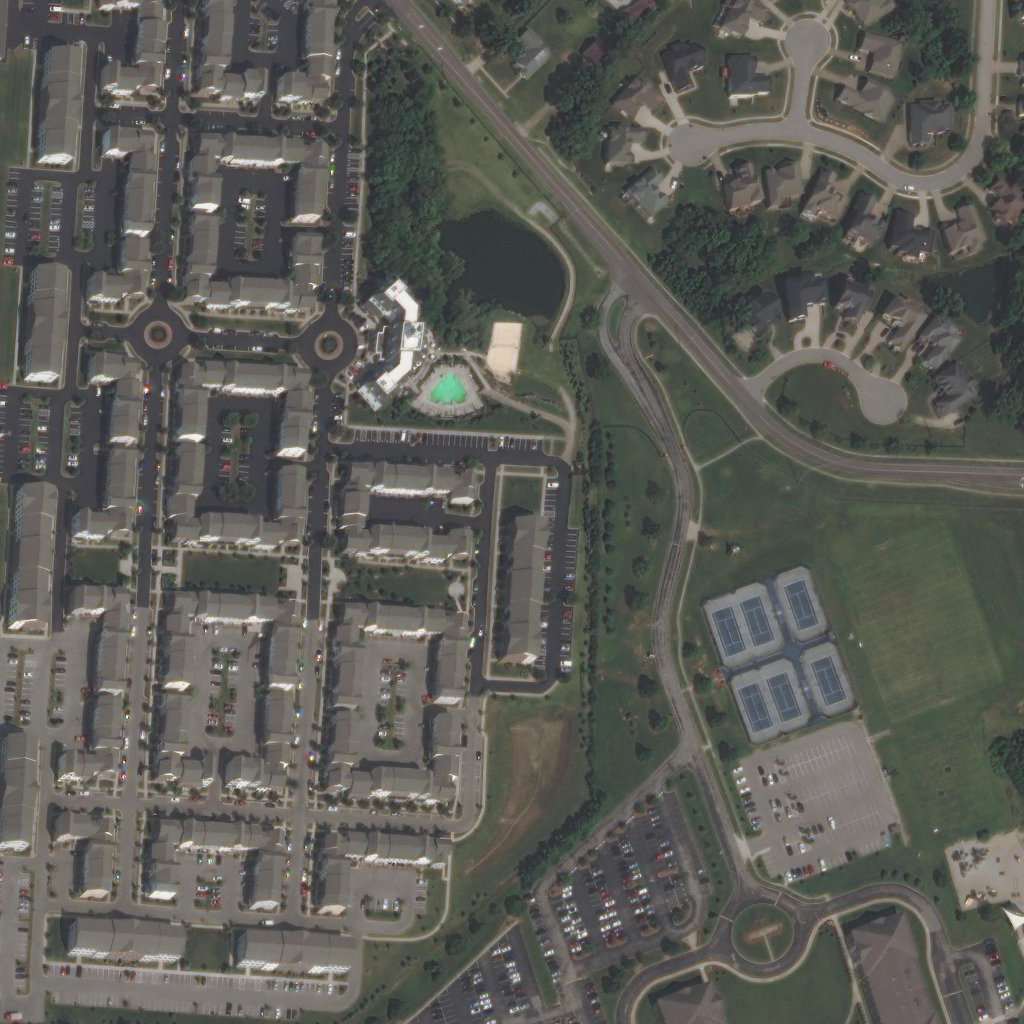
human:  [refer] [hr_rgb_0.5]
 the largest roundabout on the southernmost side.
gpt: <box>[[70, 87, 78, 94, 0]]</box>

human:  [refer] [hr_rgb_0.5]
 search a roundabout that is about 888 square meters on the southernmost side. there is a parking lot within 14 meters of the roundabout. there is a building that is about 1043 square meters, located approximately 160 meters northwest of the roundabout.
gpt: <box>[[70, 87, 78, 94, 0]]</box>